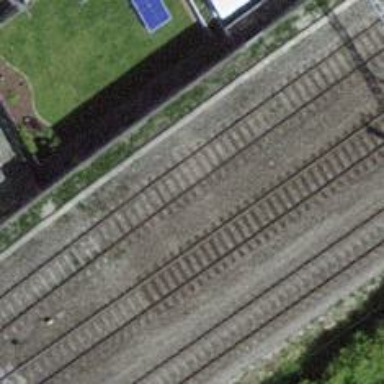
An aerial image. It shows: Single-track electrified railway siding with contact line.